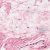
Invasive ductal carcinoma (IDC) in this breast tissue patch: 0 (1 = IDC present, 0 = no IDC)